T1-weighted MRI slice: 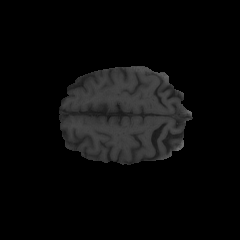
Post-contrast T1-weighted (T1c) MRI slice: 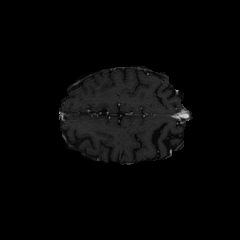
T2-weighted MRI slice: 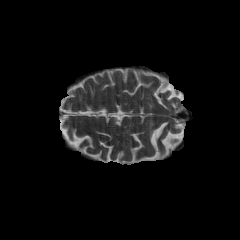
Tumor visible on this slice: no